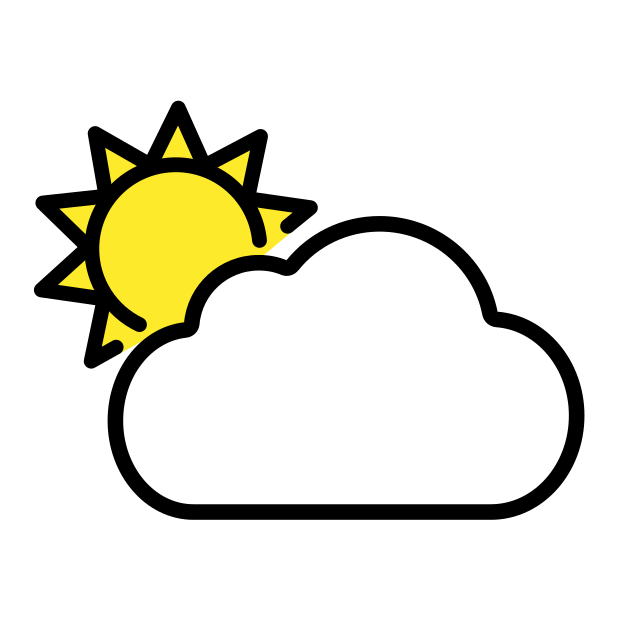
Emoji: 🌥
Name: white sun behind cloud
Unicode: 0x1f325